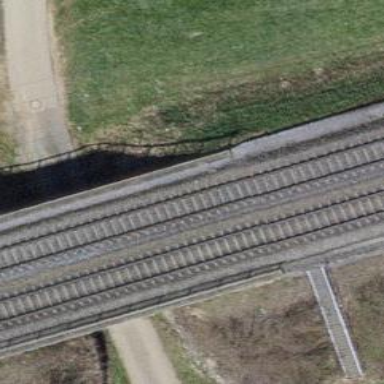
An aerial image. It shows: Railway bridge with electrified tracks and single contact line.